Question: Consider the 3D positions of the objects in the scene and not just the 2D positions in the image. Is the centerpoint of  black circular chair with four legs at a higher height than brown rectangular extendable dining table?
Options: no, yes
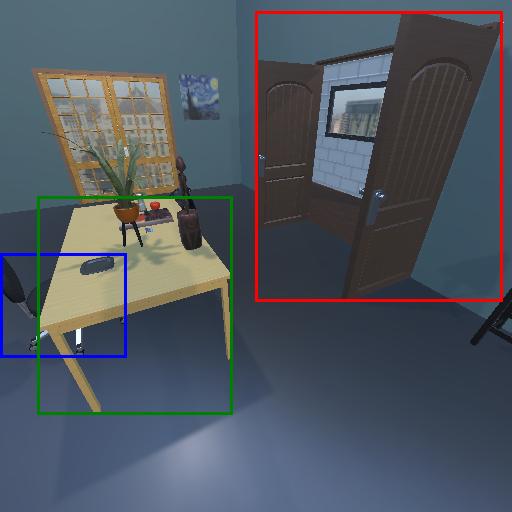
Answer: no